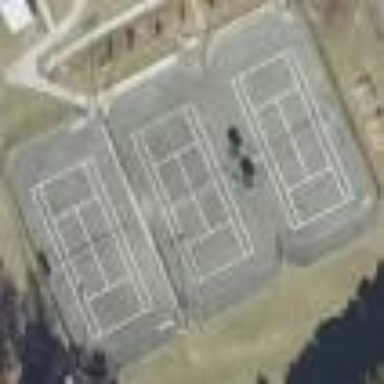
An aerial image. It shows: Tennis court on pitch.